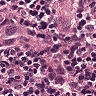
Metastatic tissue present: yes